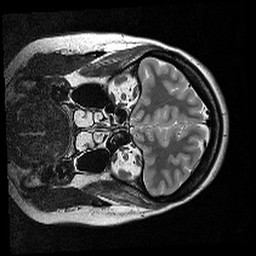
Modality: T2w
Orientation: coronal
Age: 34
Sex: female
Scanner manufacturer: siemens
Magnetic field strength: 3 T
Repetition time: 7 s
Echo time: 0.085 s